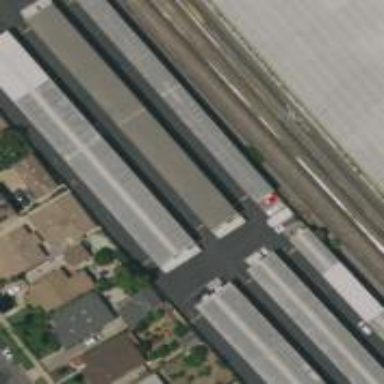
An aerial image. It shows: Warehouse building.